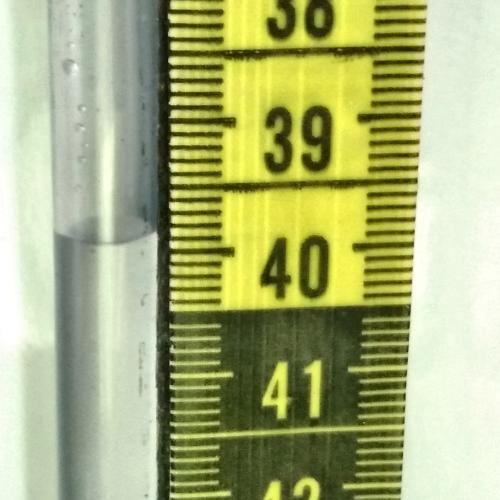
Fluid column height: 39.9 cm